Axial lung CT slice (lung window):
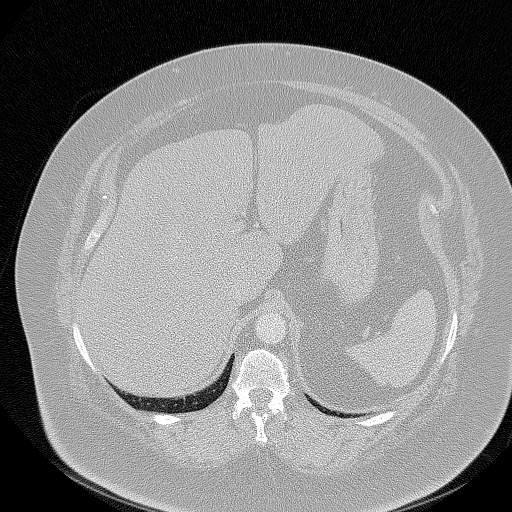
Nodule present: no